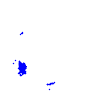
Particle: electron